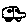
Label: car